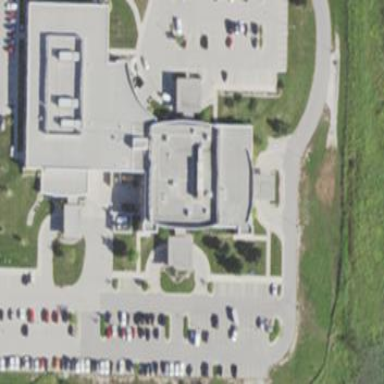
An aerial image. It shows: Healthcare clinic.